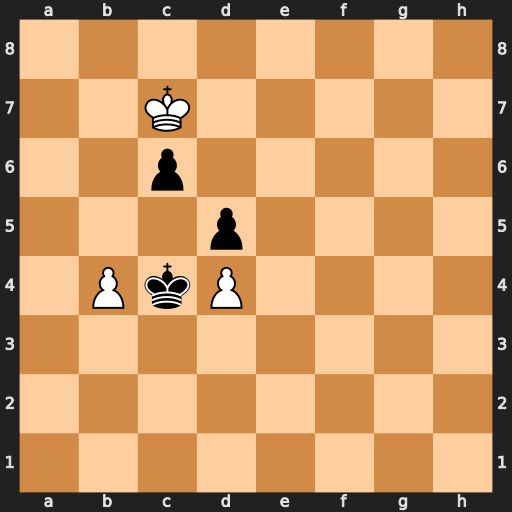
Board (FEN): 8/2K5/2p5/3p4/1PkP4/8/8/8
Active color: w
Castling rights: -
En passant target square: -
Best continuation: Kxc6 Kxd4 b5 Ke4 b6 d4 b7 d3 b8=Q